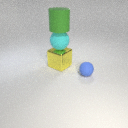
large green rubber cylinder above large yellow metal cube